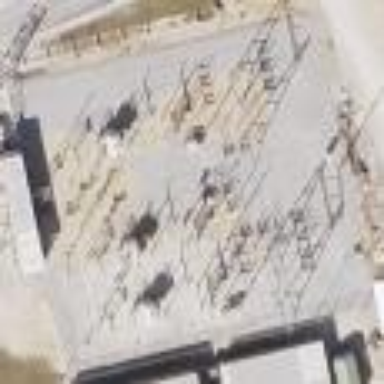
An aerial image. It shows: Industrial power substation enclosed by fence.